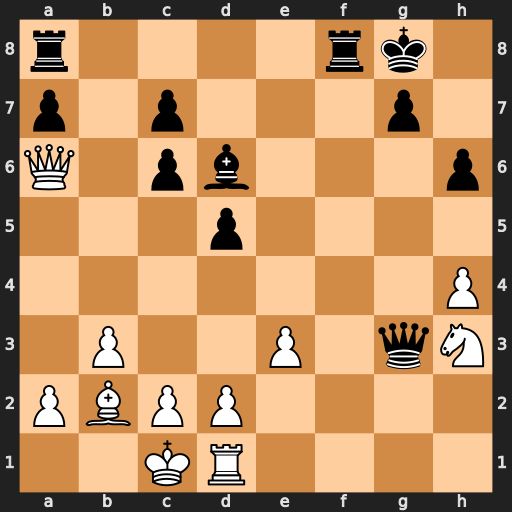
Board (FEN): r4rk1/p1p3p1/Q1pb3p/3p4/7P/1P2P1qN/PBPP4/2KR4
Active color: w
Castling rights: -
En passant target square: -
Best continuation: Rg1 Qxg1+ Nxg1